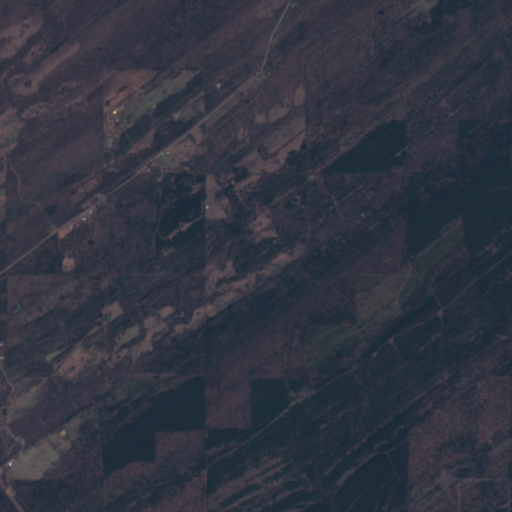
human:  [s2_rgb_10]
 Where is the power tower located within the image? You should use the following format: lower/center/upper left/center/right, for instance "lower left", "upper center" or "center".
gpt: The power tower is located in the lower left of the image.
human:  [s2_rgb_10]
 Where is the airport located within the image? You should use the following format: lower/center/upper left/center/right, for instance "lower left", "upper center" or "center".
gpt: There is no airport in the image.